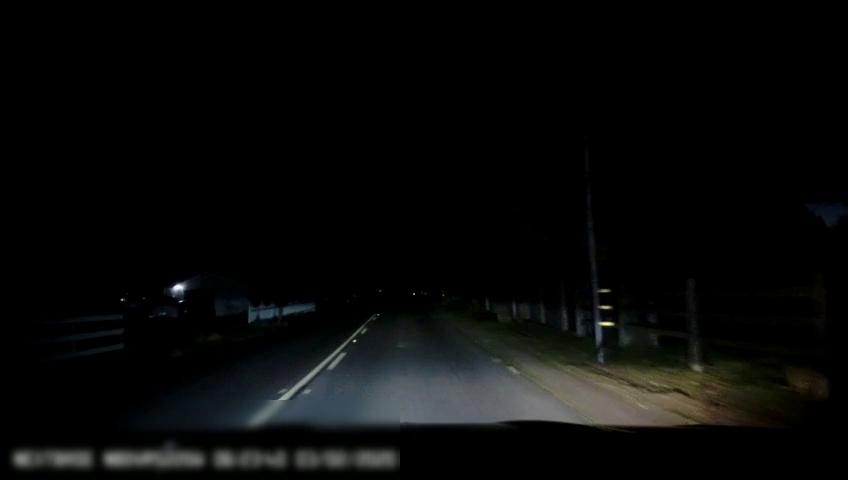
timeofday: Night
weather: Other
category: Drivable Space
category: Lanes | Current Lane
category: Lanes | Alternate Lane